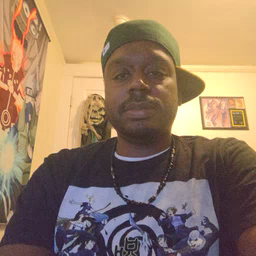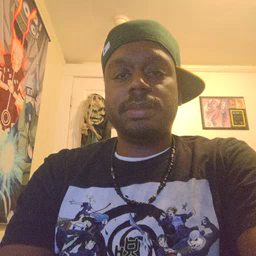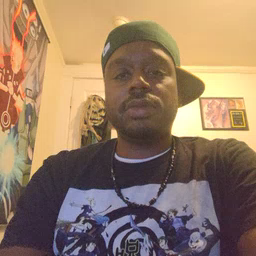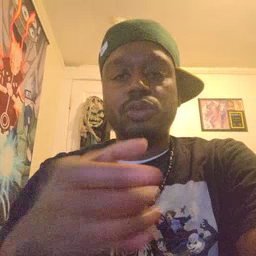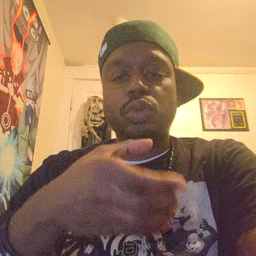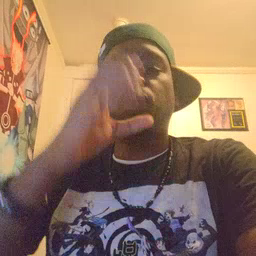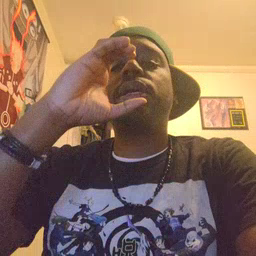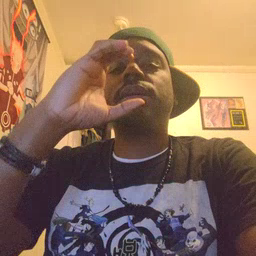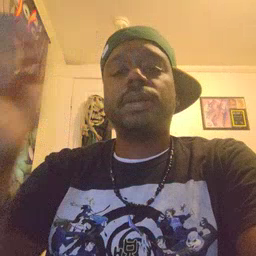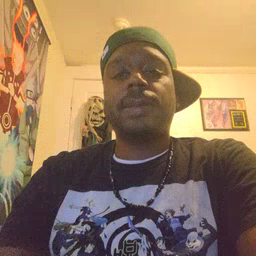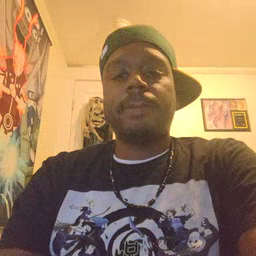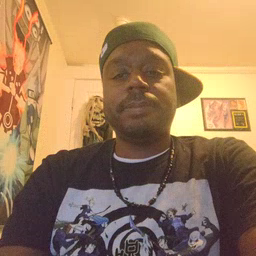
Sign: drink